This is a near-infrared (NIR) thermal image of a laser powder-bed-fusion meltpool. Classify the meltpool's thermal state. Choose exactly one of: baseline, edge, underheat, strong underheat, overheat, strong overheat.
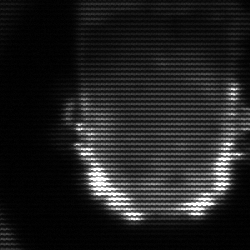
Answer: baseline